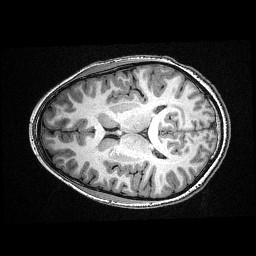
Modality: T1w
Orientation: axial
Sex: male
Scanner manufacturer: siemens
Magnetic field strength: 3 T
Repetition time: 2.3 s
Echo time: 0.00336 s